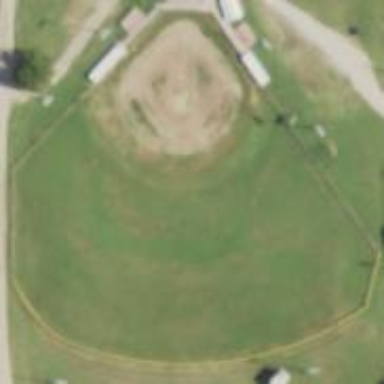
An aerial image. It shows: Baseball pitch for leisure land.